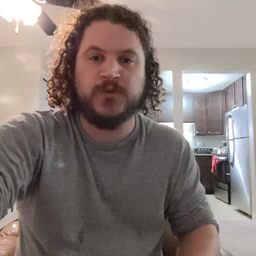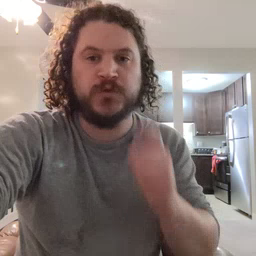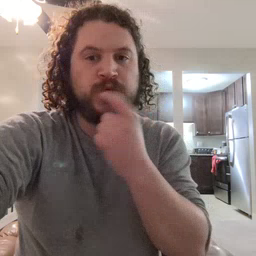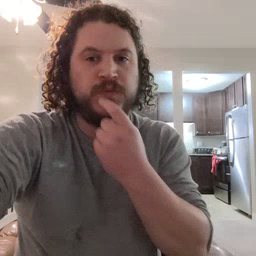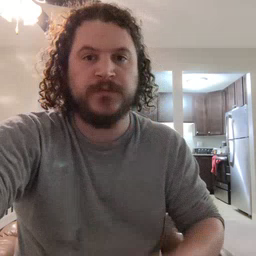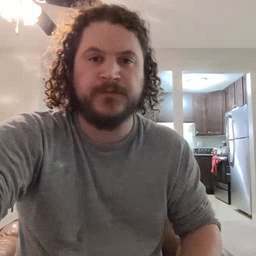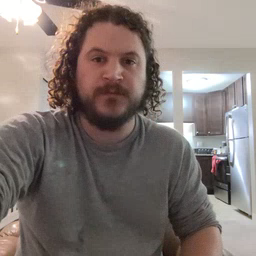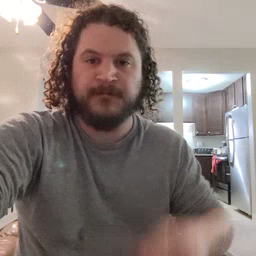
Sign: tooth